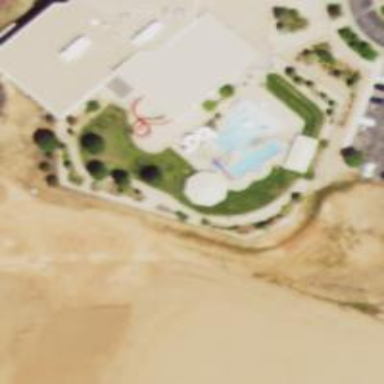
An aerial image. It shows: Water slide attraction.